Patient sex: M
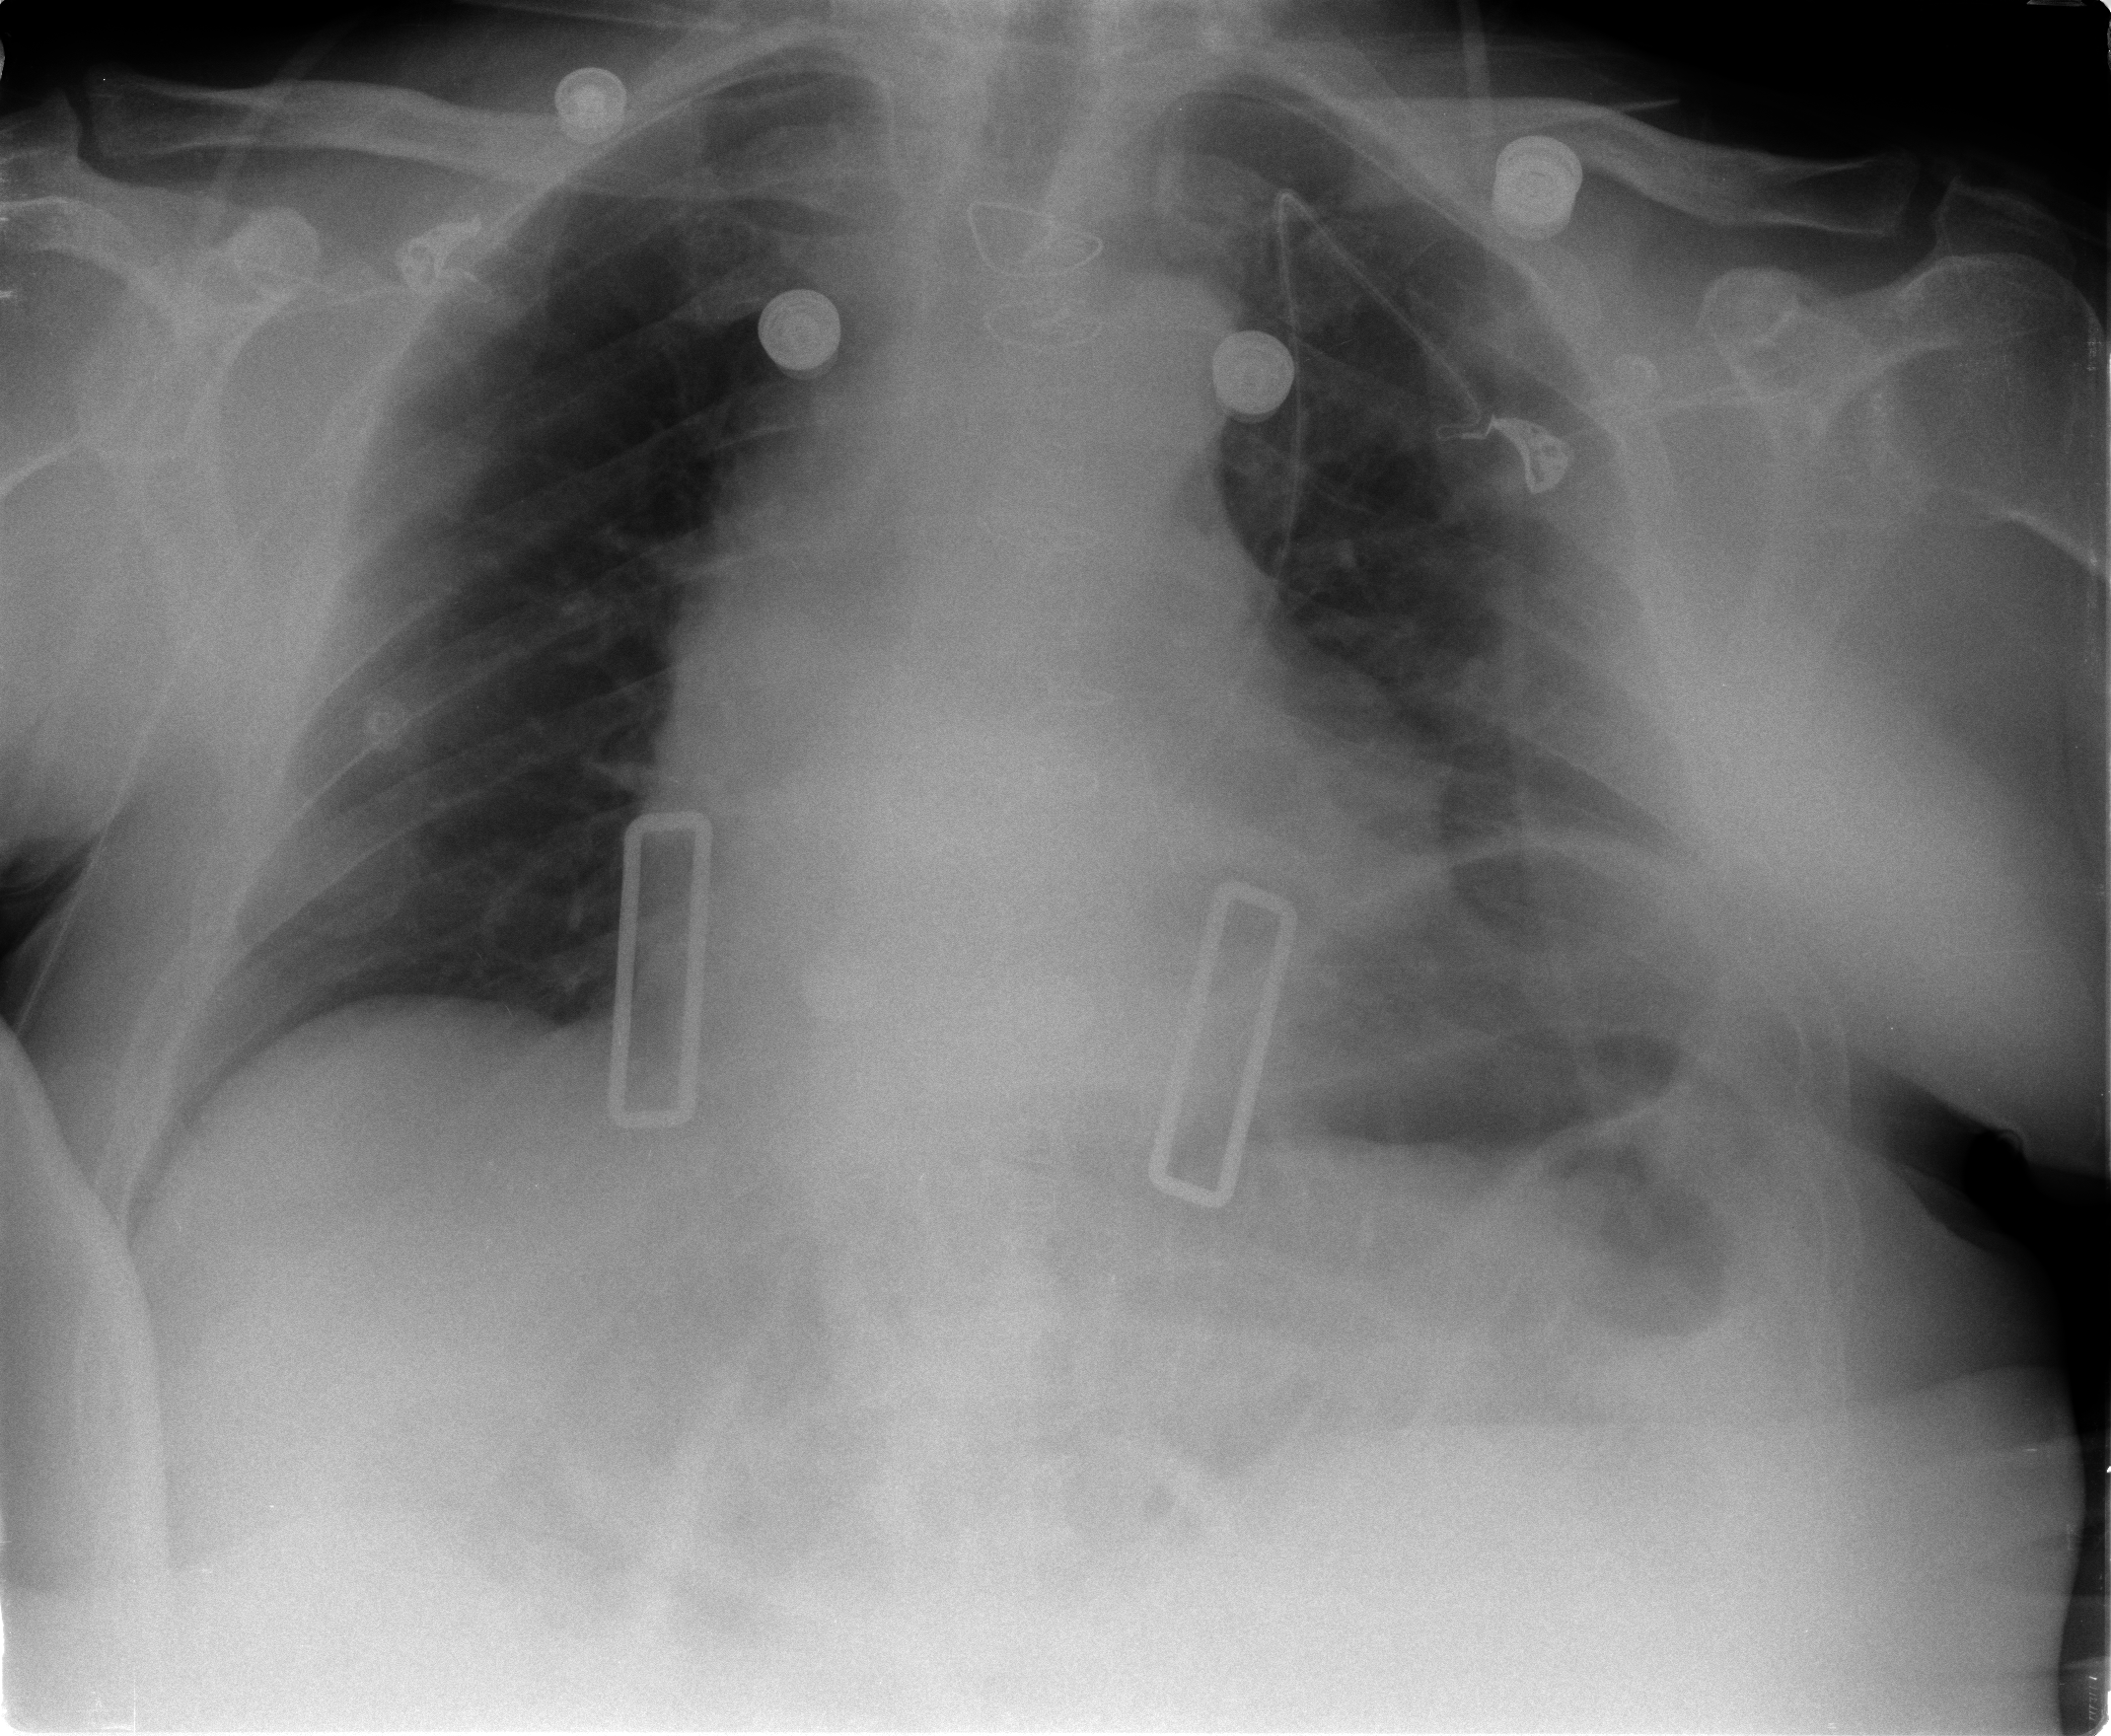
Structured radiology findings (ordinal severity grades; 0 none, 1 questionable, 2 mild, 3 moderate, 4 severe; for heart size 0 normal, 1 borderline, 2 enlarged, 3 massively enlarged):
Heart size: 2
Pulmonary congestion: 1
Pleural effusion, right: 2
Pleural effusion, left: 2
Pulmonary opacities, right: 0
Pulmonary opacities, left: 0
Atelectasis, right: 2
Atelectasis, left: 2